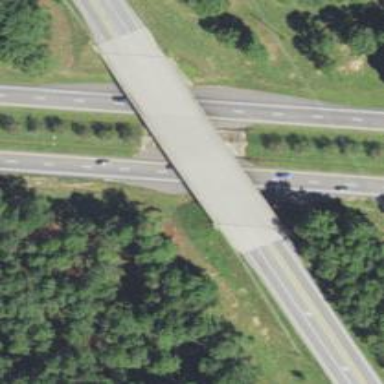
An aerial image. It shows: Secondary road crossing bridge.